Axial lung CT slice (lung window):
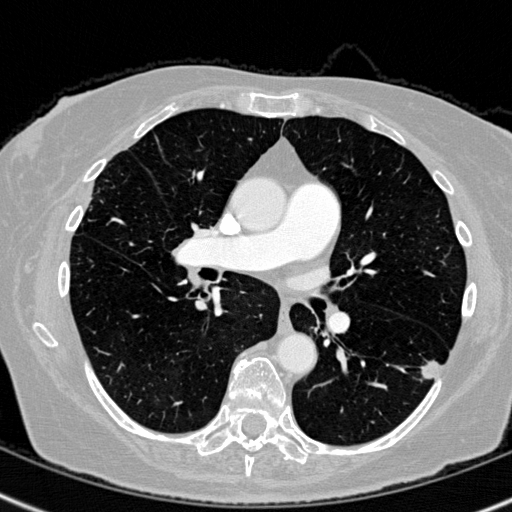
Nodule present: yes
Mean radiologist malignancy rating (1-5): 4.5